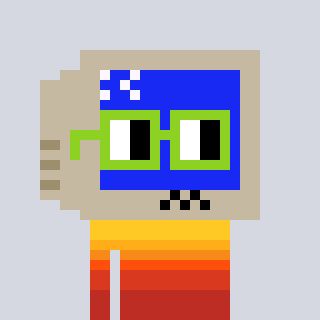
a pixel art character with square light green glasses, a old monitor-shaped head and a teal-colored body on a cool background